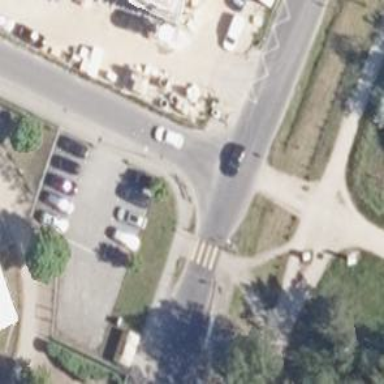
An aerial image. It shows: Uncontrolled footway crossing with markings.